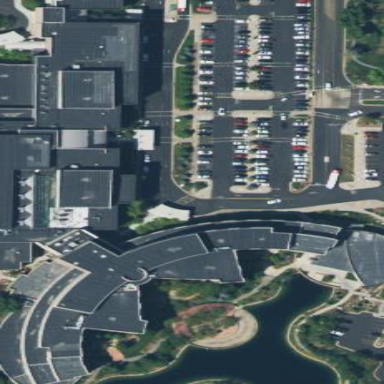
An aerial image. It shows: Hospital building.